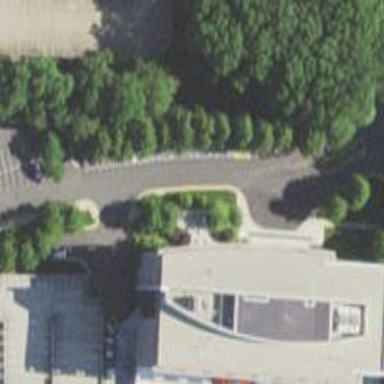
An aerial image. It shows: Office building.